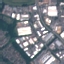
Land use / land cover: Industrial